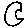
Label: moon